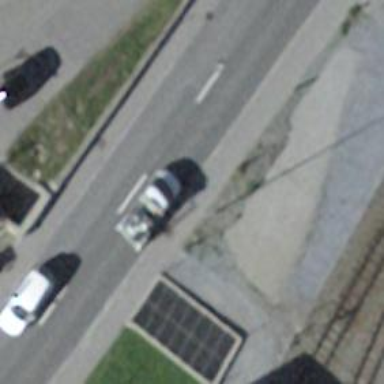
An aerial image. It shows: Uncontrolled crossing on the road.